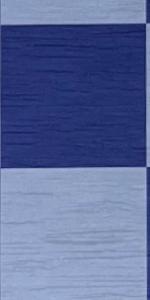
Label: Empty